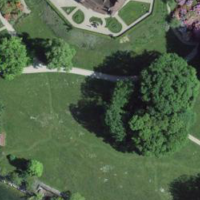
EUNIS habitat code: 53
Species observed at this site:
Fritillaria meleagris